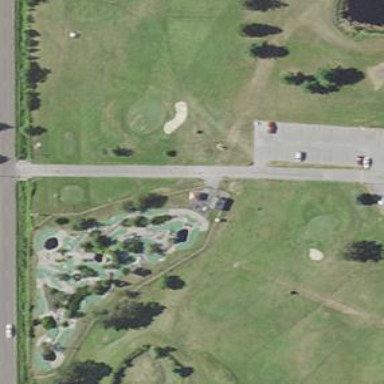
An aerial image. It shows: Golf hole.